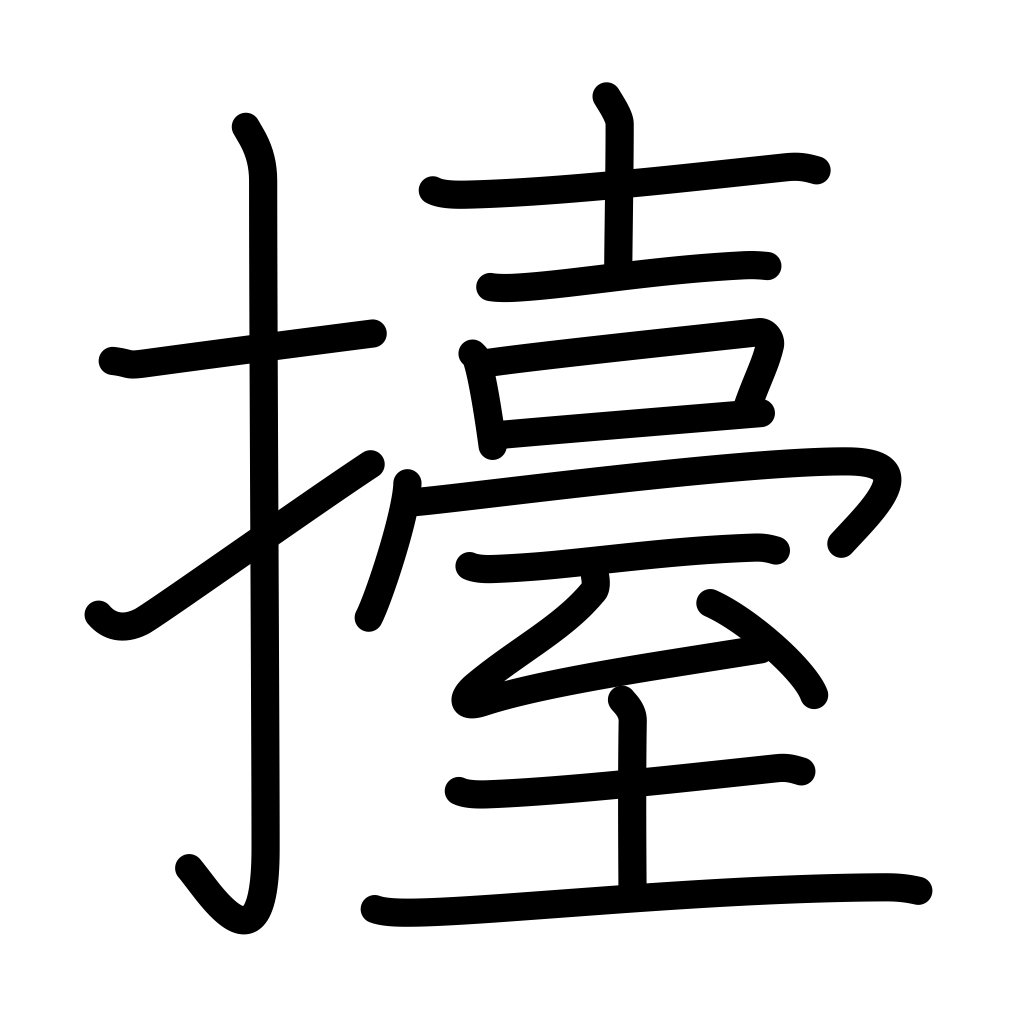
Meaning: lift, raise